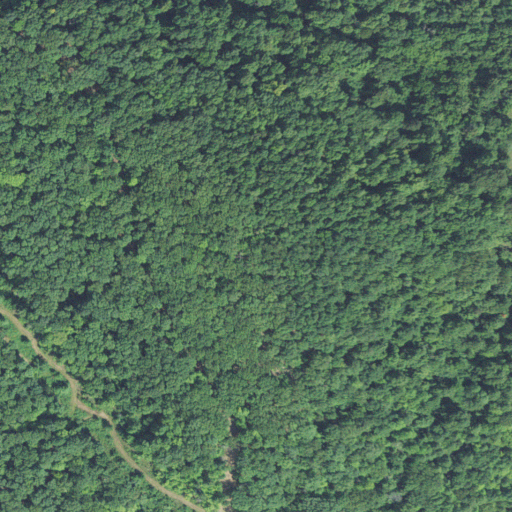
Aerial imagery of mountain in West Virginia named James Knob containing only deciduous forest